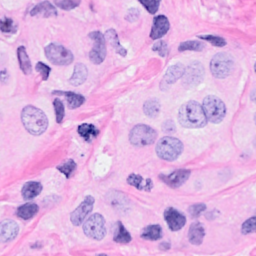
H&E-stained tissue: Breast